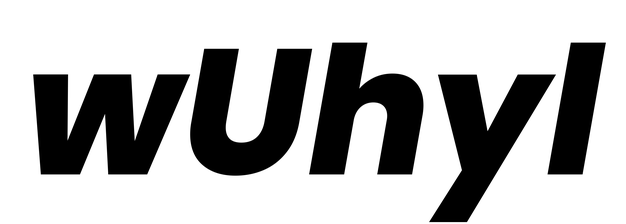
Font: Poppins-ExtraBoldItalic